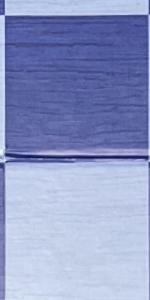
Label: Empty